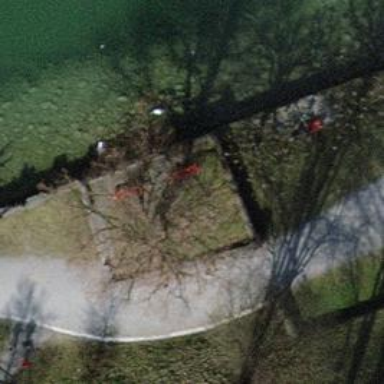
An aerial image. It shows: Brown bench.